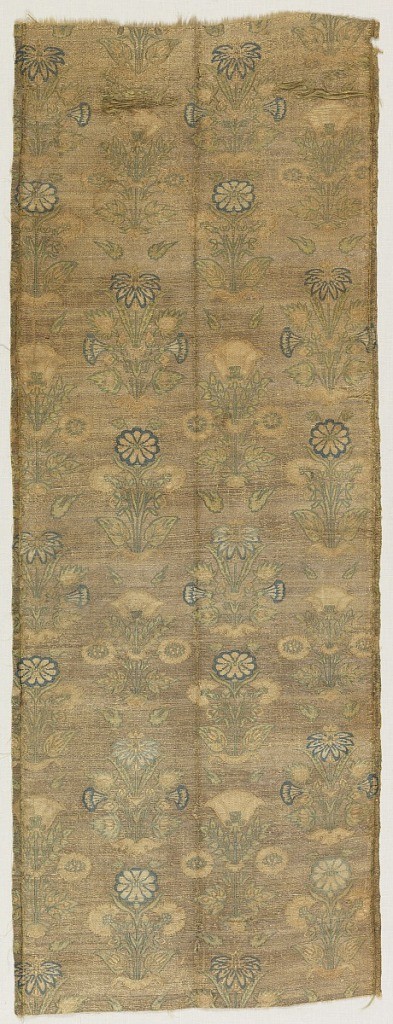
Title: Textile
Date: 17th century
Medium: silk, metal thread Technique: woven
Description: Formal clusters of plants on a metallic ground.